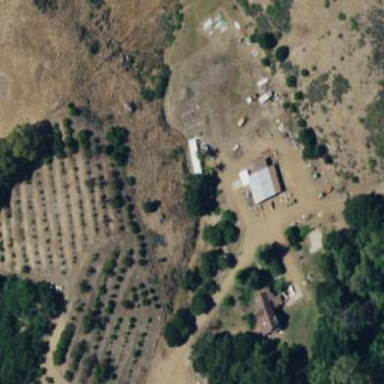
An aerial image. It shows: Orchard.